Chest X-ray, PA view. Patient: 66 years old, sex M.
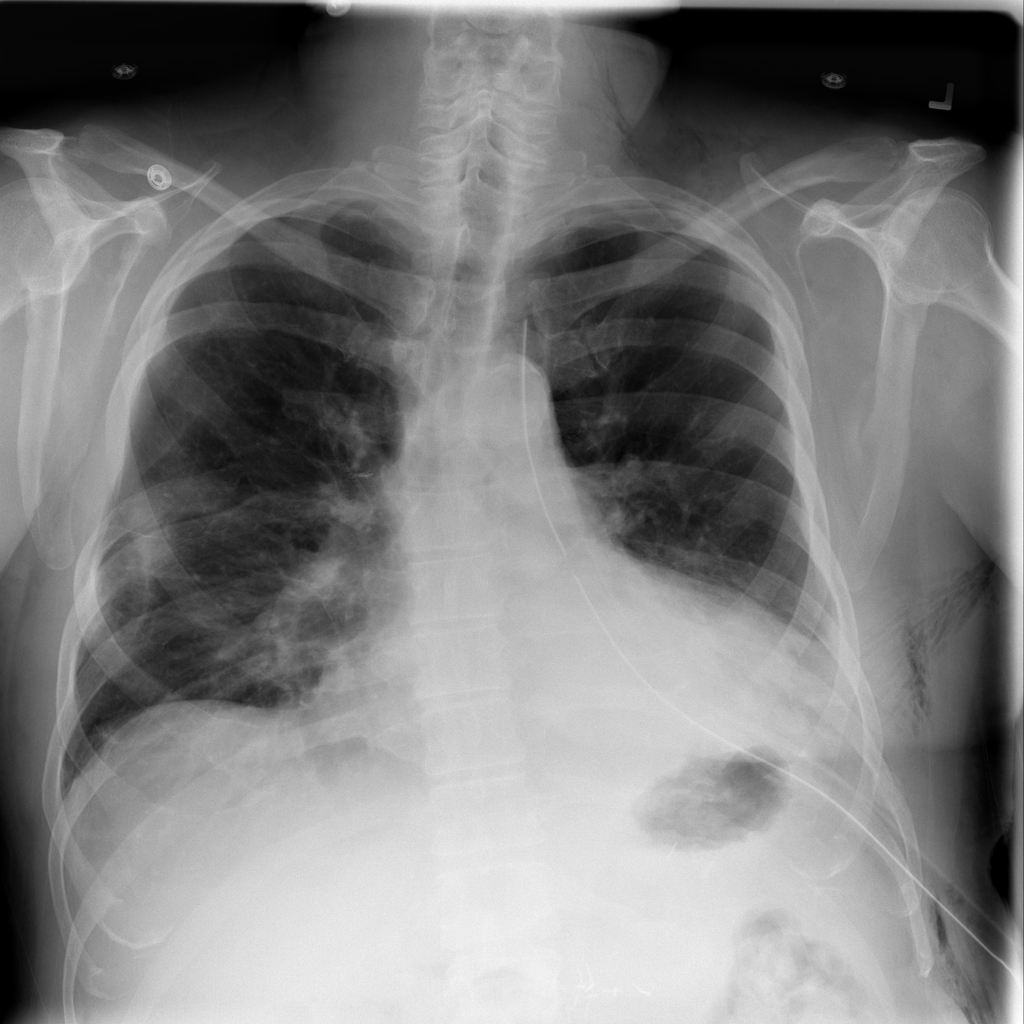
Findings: Emphysema, Pneumothorax